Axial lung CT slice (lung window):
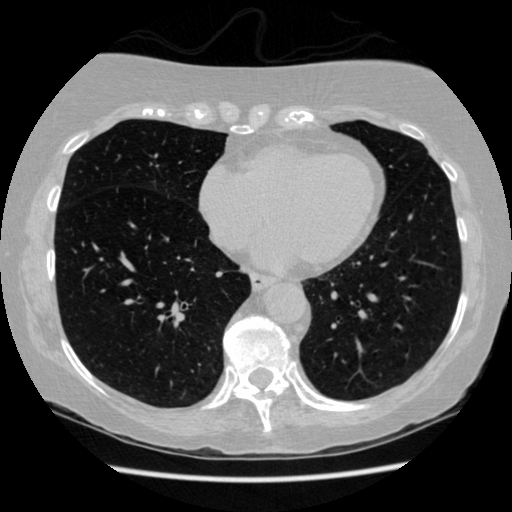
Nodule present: no